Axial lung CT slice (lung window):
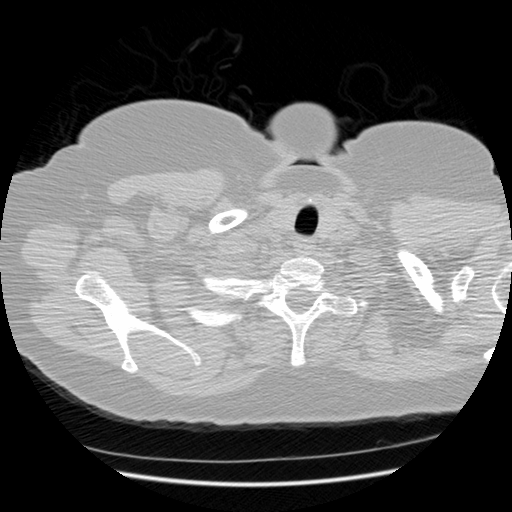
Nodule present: no